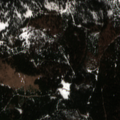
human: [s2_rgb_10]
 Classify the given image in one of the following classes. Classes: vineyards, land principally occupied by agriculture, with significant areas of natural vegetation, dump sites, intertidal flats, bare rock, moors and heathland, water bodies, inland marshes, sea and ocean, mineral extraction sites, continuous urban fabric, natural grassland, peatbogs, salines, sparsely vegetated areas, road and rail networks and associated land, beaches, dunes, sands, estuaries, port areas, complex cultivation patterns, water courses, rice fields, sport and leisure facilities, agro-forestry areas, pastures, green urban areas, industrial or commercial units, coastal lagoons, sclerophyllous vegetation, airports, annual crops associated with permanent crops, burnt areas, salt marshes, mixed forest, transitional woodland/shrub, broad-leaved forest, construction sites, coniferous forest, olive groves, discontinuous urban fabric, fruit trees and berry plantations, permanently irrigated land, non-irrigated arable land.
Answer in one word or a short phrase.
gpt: coniferous forest, mixed forest